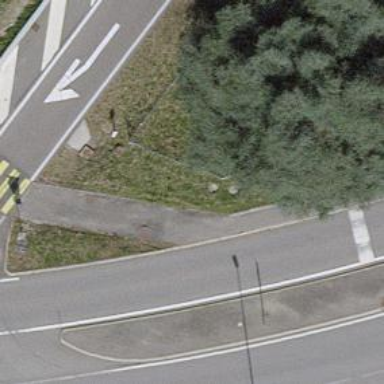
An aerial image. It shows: Asphalt sidewalk.